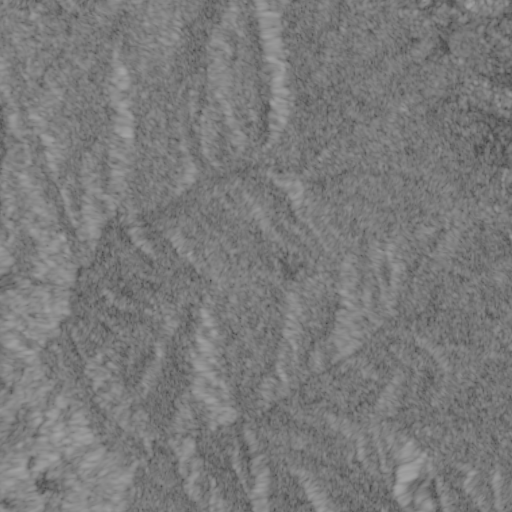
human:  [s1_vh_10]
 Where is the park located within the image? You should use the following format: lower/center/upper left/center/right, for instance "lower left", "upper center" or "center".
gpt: The park is located in the upper right of the image.
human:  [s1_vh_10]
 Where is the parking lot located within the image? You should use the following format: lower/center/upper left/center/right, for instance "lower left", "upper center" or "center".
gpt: The parking lot is located in the upper right of the image.
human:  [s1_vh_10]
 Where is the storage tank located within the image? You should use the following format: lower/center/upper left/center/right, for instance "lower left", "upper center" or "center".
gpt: The storage tank is located in the upper right of the image.
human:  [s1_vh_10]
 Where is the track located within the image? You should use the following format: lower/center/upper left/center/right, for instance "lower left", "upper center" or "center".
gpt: The track is located in the upper right of the image.
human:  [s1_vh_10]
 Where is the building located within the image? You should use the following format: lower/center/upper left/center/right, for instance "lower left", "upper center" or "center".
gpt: The building is located in the upper right of the image.
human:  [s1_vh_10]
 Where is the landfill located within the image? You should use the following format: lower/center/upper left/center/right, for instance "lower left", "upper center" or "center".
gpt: There is no landfill in the image.

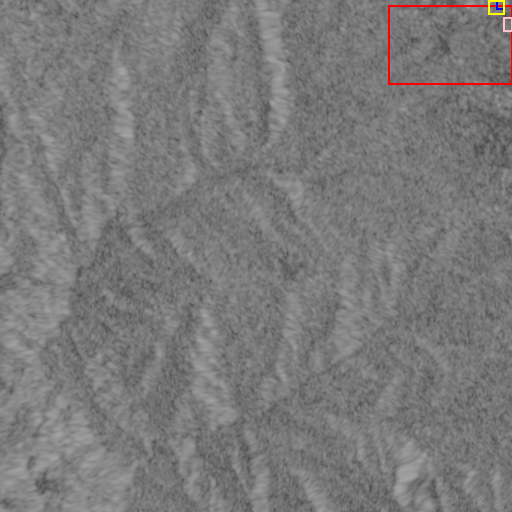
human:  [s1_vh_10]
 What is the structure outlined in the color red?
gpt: The structure outlined in red is a park.
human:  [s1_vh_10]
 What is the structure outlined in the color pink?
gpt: The structure outlined in pink is a parking lot.
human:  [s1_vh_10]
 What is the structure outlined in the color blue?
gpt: The structure outlined in blue is a building.
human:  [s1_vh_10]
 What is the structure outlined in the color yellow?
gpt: The structure outlined in yellow is a building.
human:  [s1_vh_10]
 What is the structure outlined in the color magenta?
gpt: There is no magenta outline.